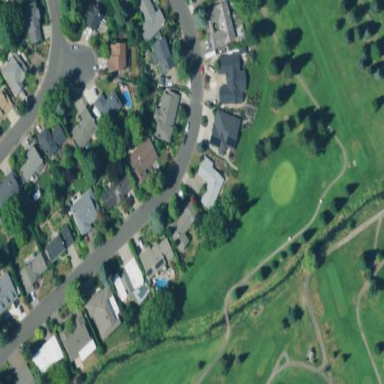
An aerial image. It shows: Golf fairway surrounded by grass.